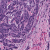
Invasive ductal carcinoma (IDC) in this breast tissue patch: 1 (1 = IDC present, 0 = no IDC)